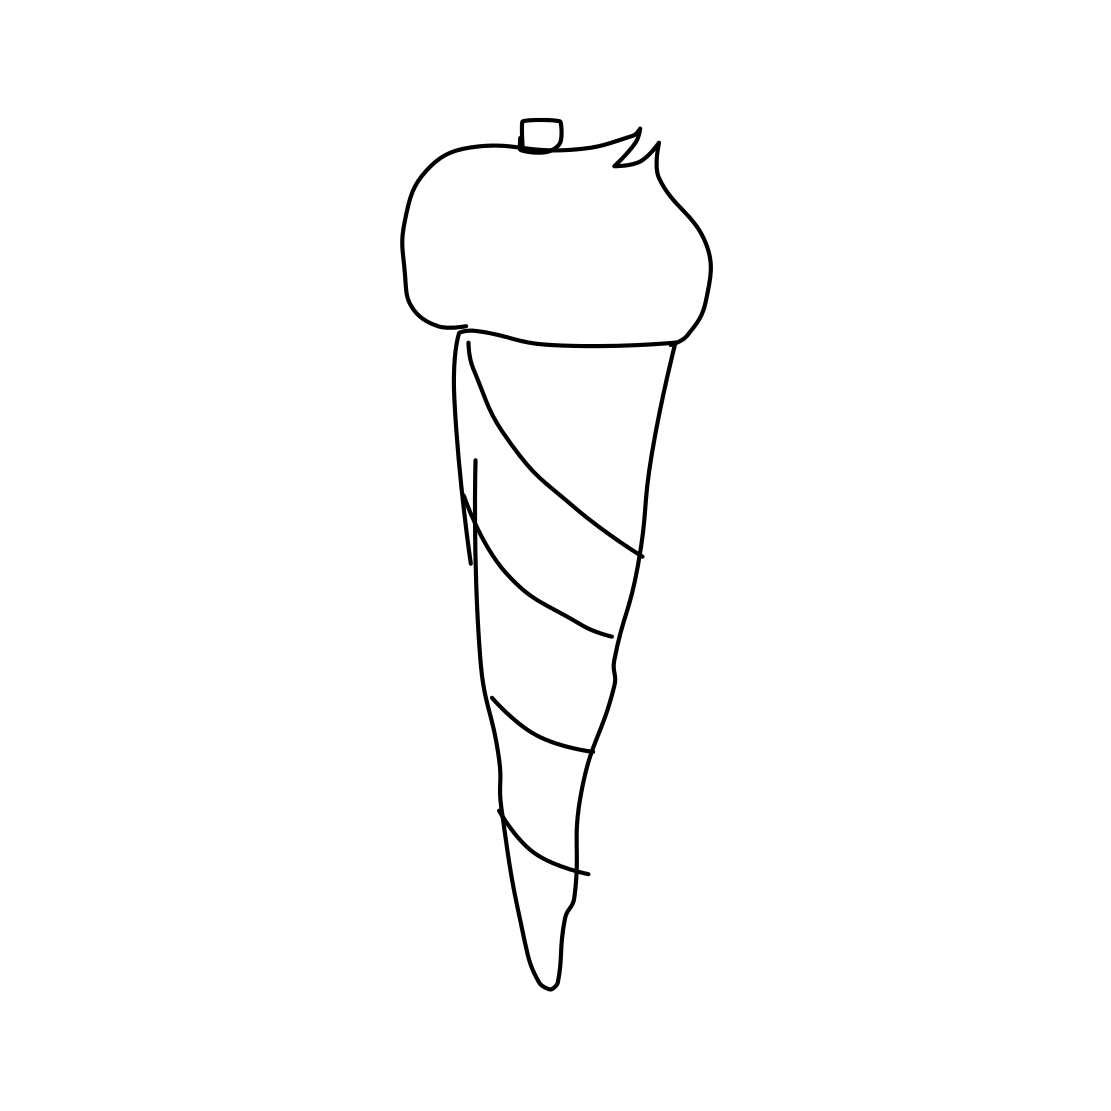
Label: ice-cream-cone